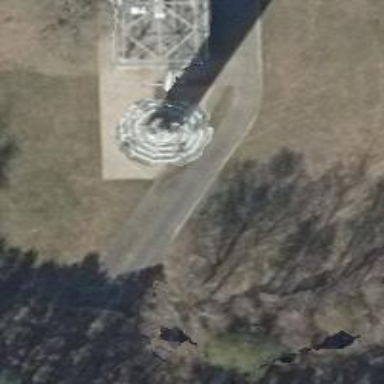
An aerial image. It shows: Communication tower.